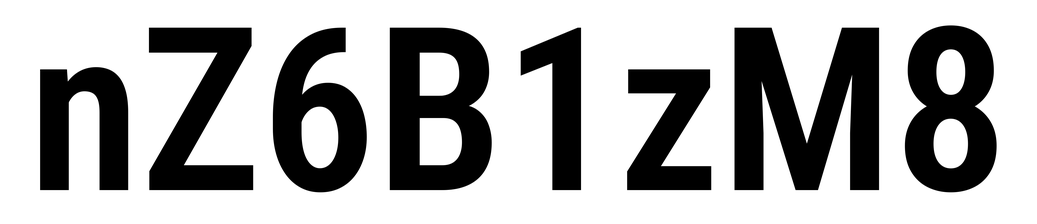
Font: Roboto_Condensed_SemiBold